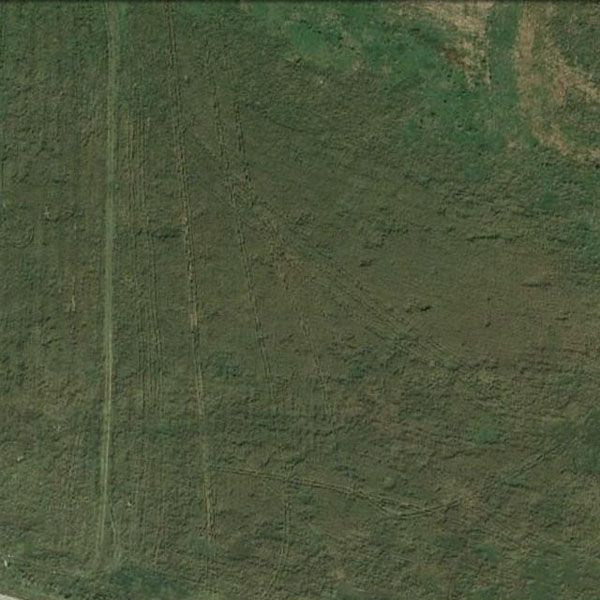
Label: Meadow